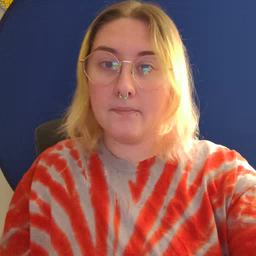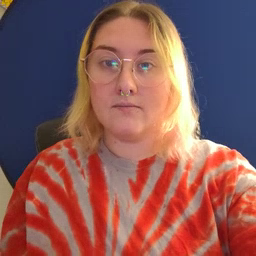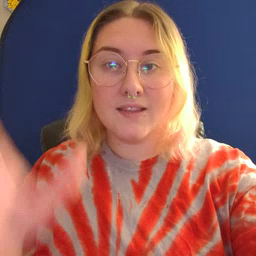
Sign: listen